一年级 · 算术
看图列式计算。 $(1)$

$\square \bigcirc \square($ 件 $)$ $(2)$

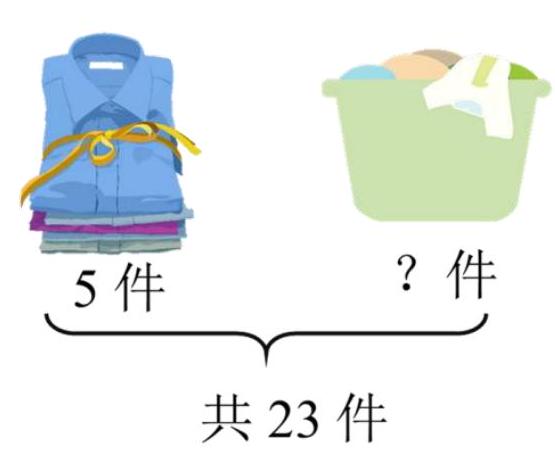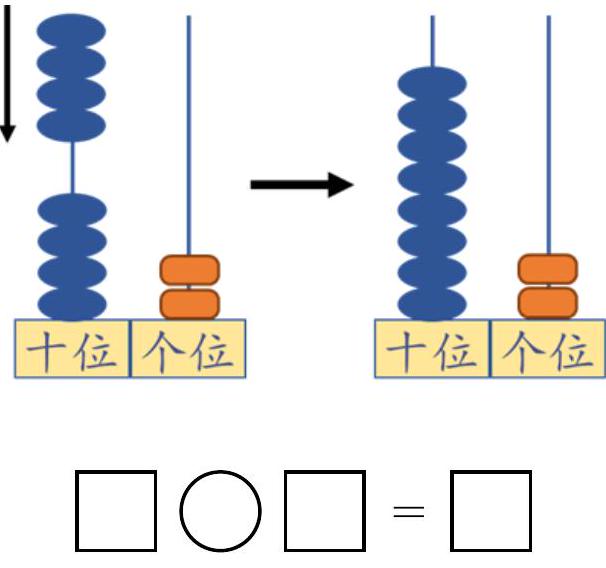
答案: 详解(1) $23-5=18$ (件)

(2) $42+40=82$